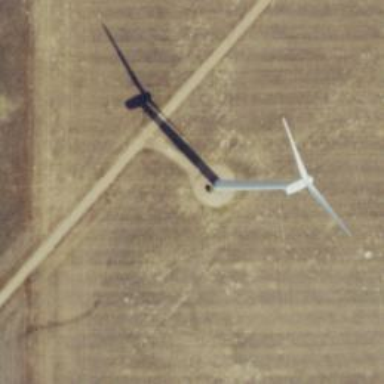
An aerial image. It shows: Wind turbine generating power.